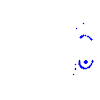
Particle: kaon